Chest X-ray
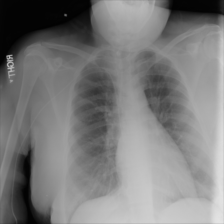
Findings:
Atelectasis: negative
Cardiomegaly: negative
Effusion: negative
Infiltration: negative
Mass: negative
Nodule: negative
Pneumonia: negative
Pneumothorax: negative
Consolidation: negative
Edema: negative
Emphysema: negative
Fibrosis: negative
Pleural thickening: negative
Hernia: negative